Question: I'd like to left align both the numbers and the text in my '<ol>'. This is what I'm trying to accomplish:

For now, each '<li>' contains an '<a>', but that can change. So far I tried putting left padding and then a text-indent on the '<a>'.
Here is my code as of now.
HTML:
'''
<ol class="dinosaurs">
<li><a>Dinosaur</a></li>
<li><a>Tyrannosaurus</a></li>
<li><a>Camptosaurus</a></li>
</ol>
'''
CSS:
'''
.dinosaurs{
list-style-position: inside;
}
'''
NOTE: I'm viewing the webpage in Chrome 23 on Windows 7.
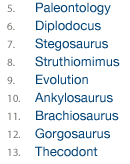
Answer: You could position the list elements like so:
'''
.dinosaurs {
list-style-position: inside;
}
.dinosaurs li{
position: relative;
}
.dinosaurs li a {
position: absolute;
left: 30px;
}
'''
which would yield <URL>